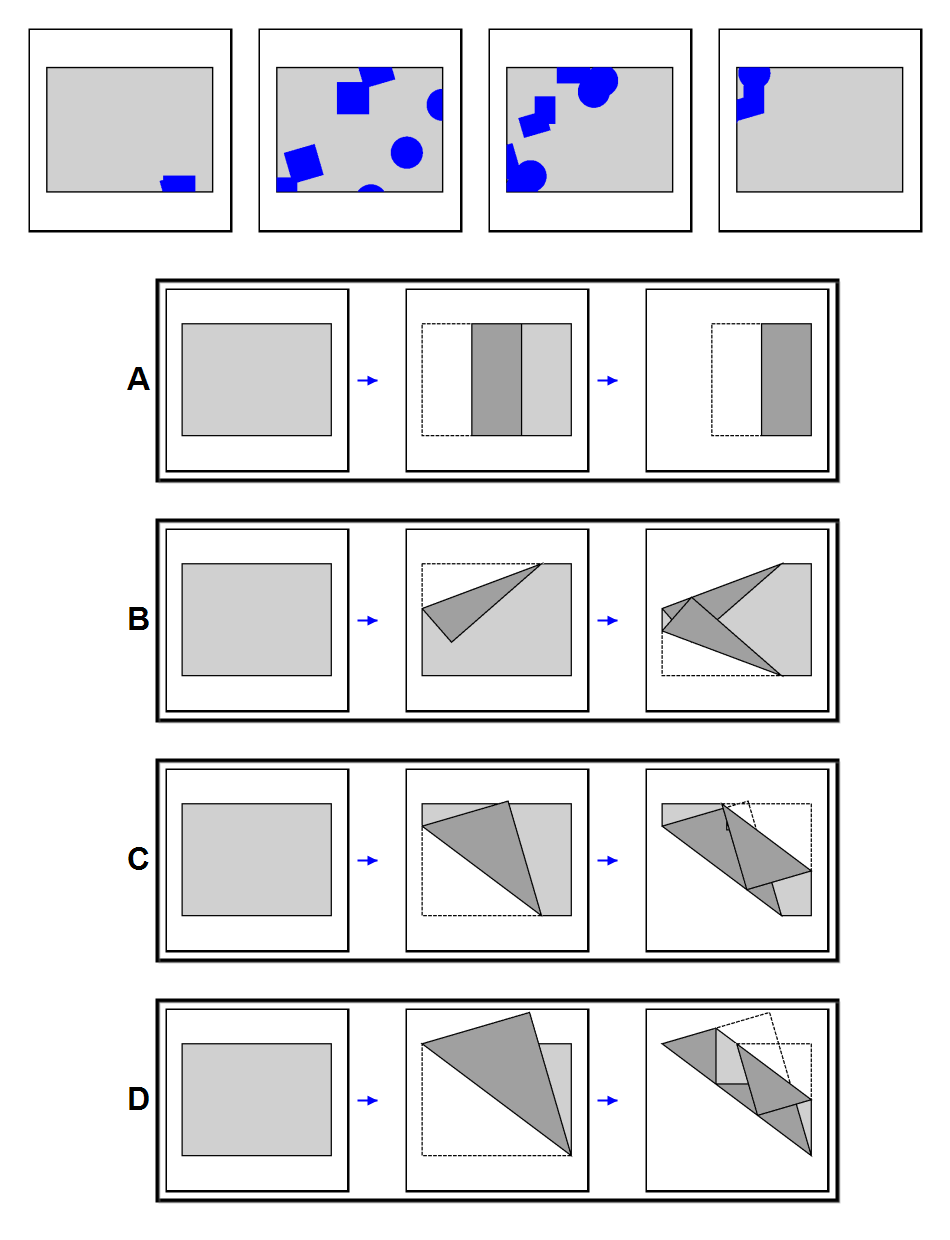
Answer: C